Aerial crown-view tile of a tropical tree (Barro Colorado Island, Panama), acquired 20250915:
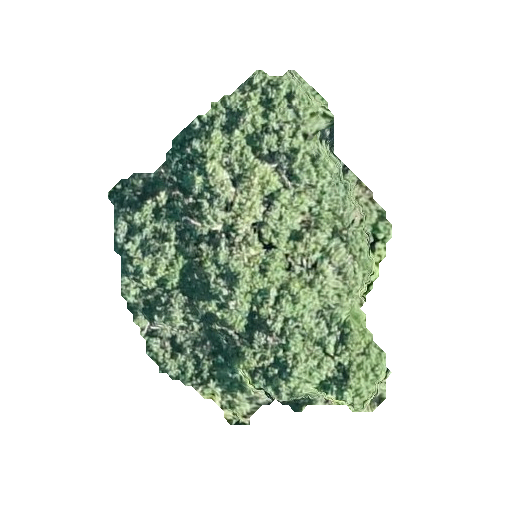
Species: Astronium graveolens
GBIF accepted scientific name: Astronium graveolens
Crown area: 99.633 m²